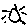
Label: sun